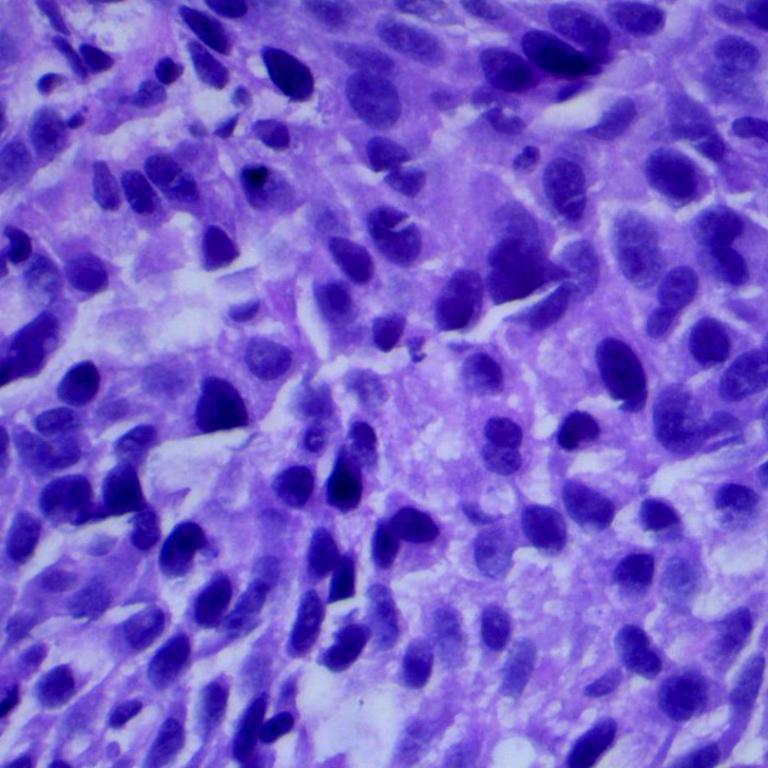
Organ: lung
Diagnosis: squamous carcinomas